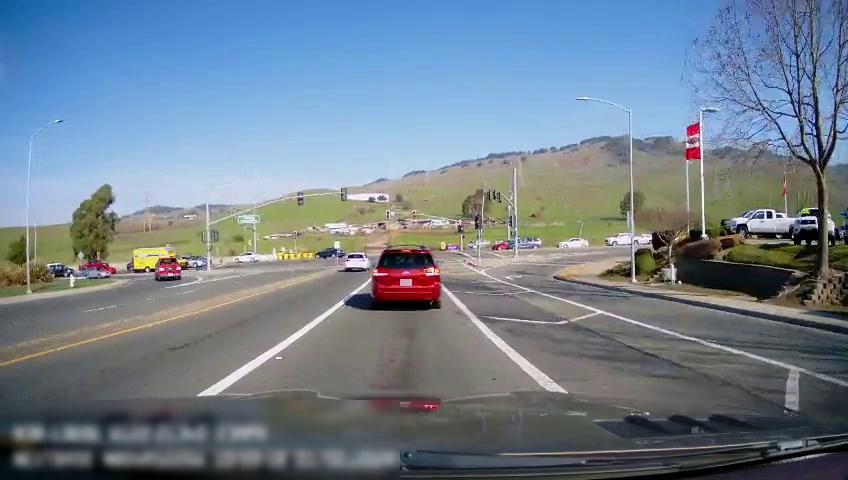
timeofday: Day
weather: Sunny
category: Drivable Space
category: Drivable Space
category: Vehicles | Car
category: Vehicles | Van
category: Vehicles | Car
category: Vehicles | Car
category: Vehicles | Car
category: Vehicles | Car
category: Vehicles | Truck
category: Vehicles | Car
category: Vehicles | Car
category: Vehicles | Truck
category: Vehicles | Car
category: Vehicles | Car
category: Vehicles | Car
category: Vehicles | Car
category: Vehicles | Truck
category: Vehicles | Car
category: Vehicles | Van
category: Lanes | Opposite Lane
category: Lanes | Opposite Lane
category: Lanes | Opposite Lane
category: Lanes | Alternate Lane
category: Lanes | Alternate Lane
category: Lanes | Alternate Lane
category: Lanes | Alternate Lane
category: Lanes | Alternate Lane
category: Traffic | Signs
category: Traffic | Lights
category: Traffic | Lights
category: Traffic | Lights
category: Traffic | Lights
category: Traffic | Lights
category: Traffic | Lights
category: Traffic | Lights
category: Traffic | Lights
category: Traffic | Lights
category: Traffic | Signs
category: Traffic | Lights
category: Traffic | Signs